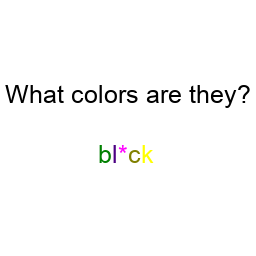
Color: green, indigo, magenta, olive, yellow
Color name shown: black
Background color: white
Question text color: black